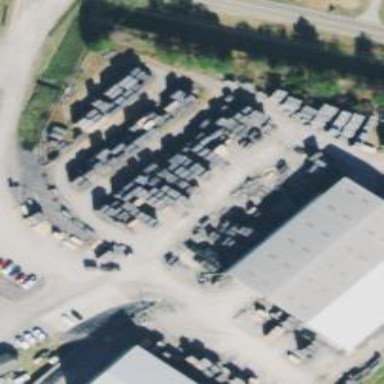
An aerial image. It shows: Sawmill crafting area.